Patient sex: M
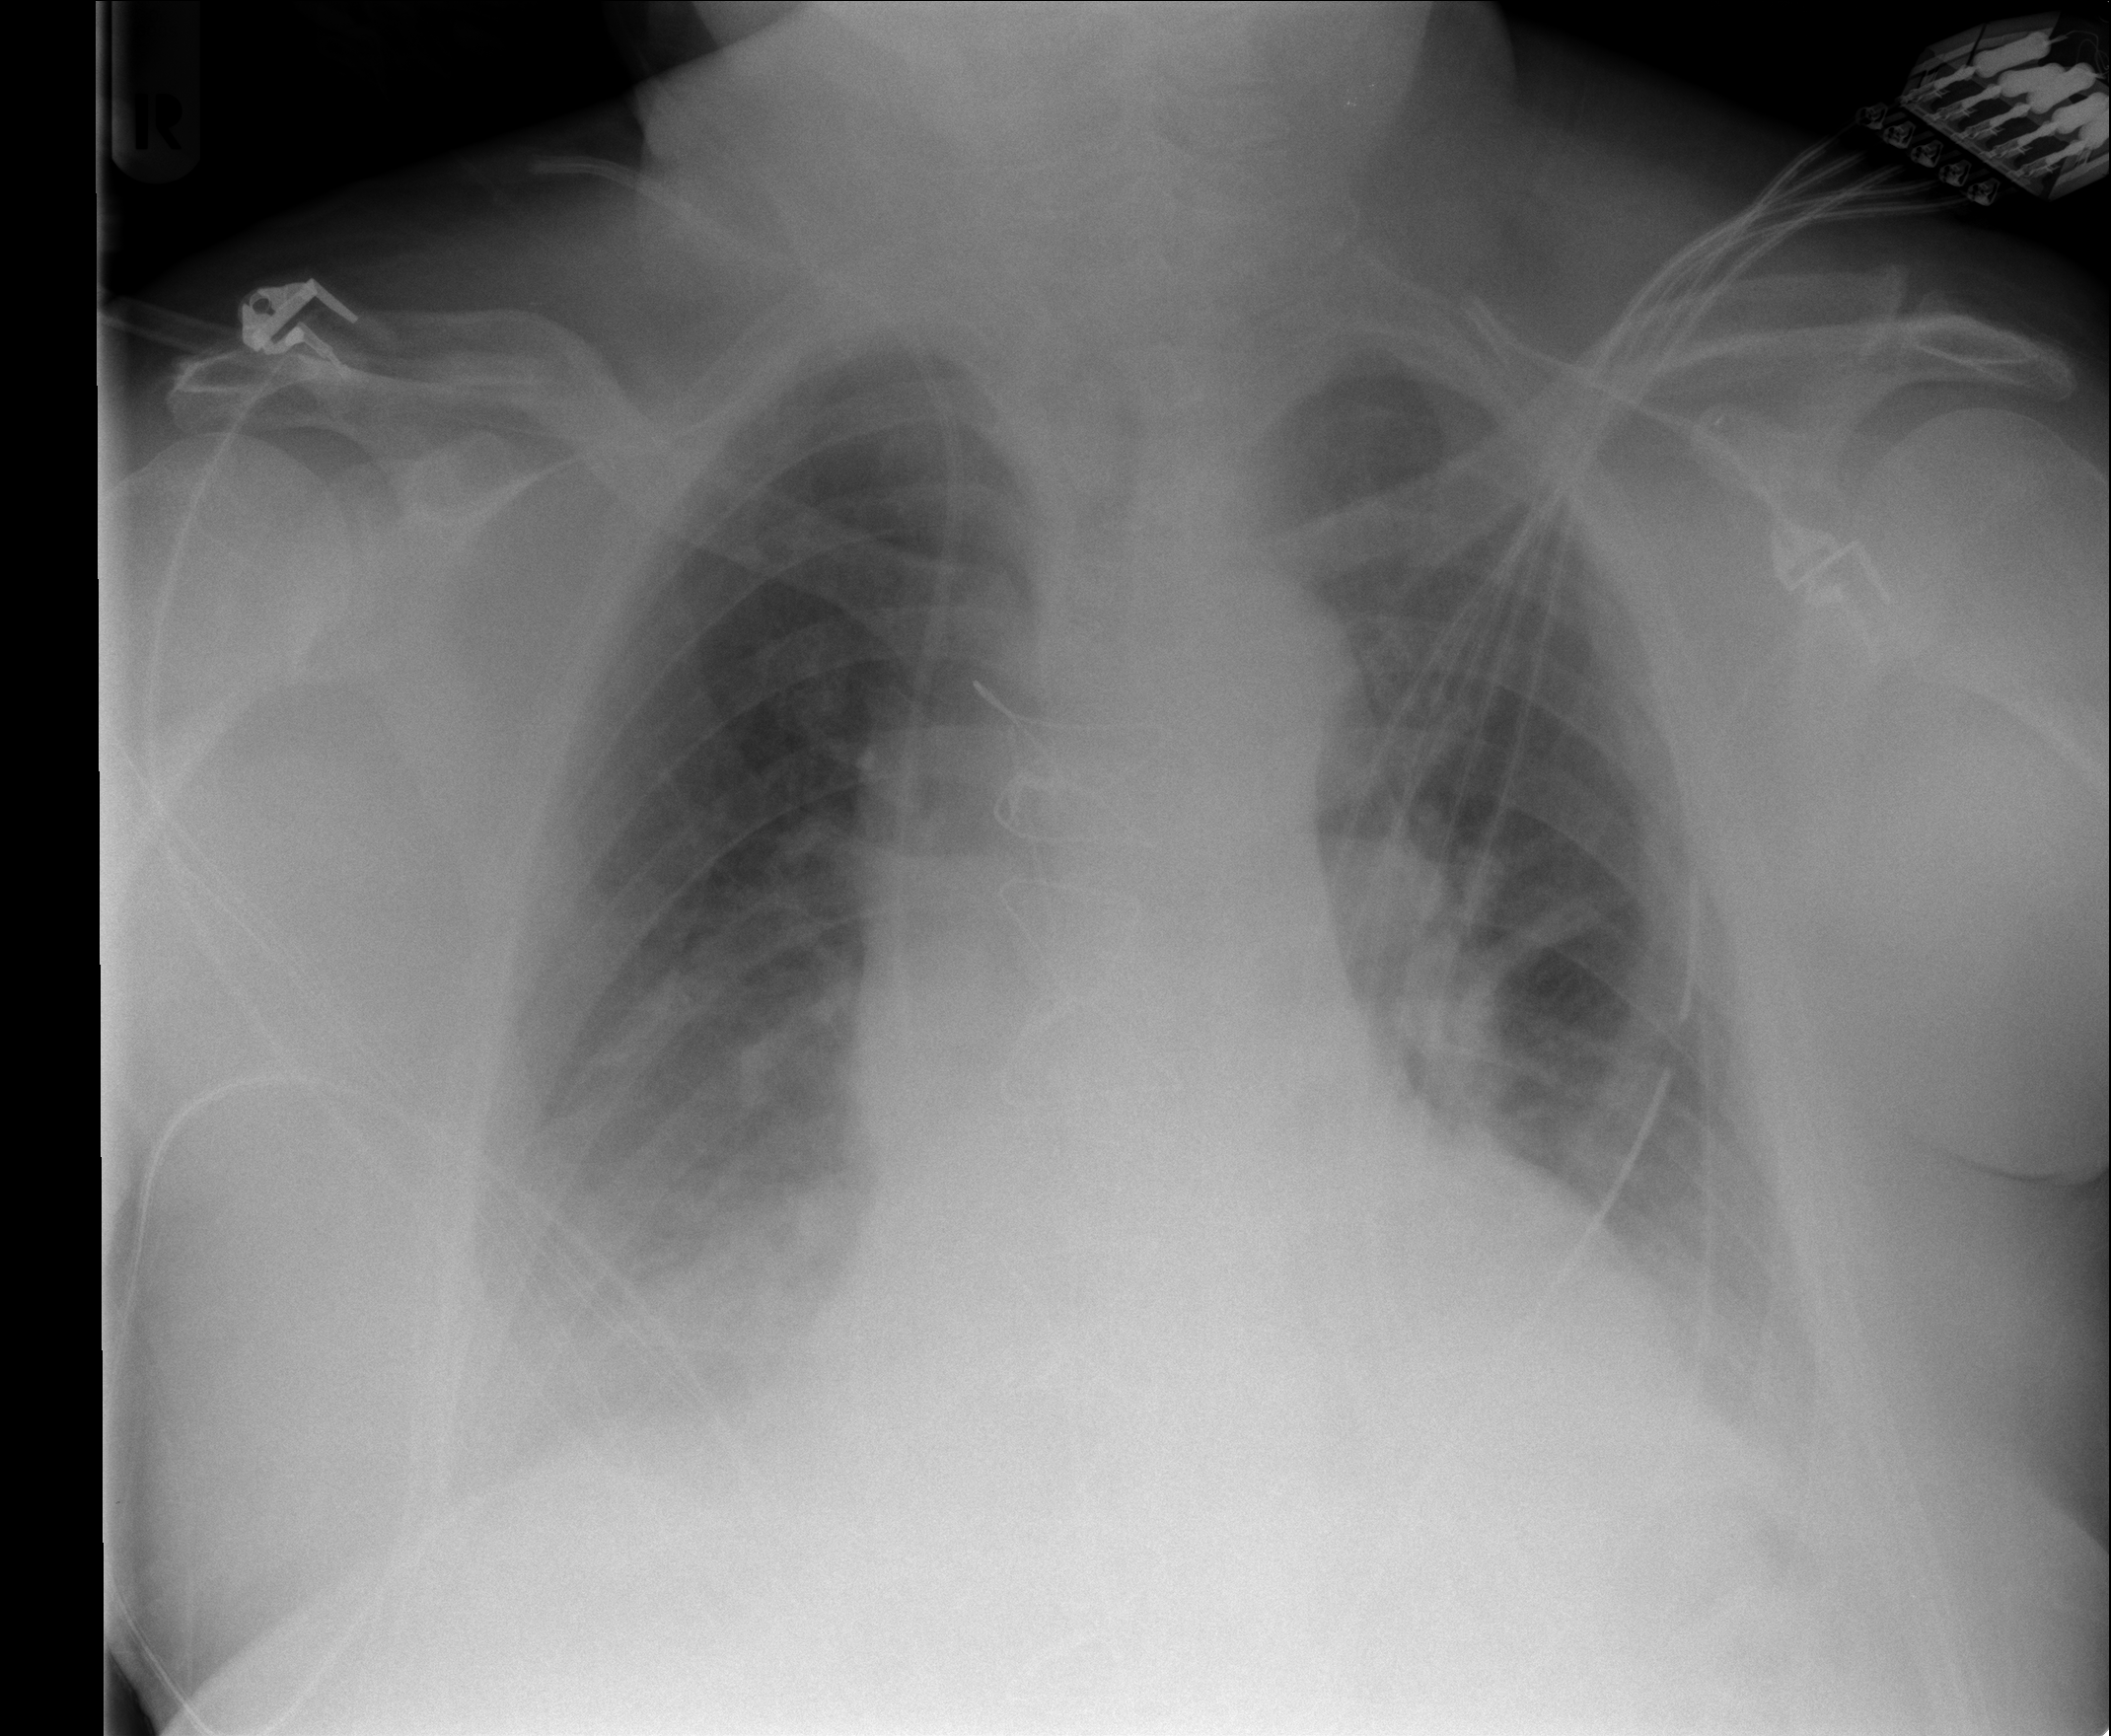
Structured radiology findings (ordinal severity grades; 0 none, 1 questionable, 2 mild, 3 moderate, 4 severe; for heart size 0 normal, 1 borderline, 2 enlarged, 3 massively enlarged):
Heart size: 1
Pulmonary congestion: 1
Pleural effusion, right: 2
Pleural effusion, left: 2
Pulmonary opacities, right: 0
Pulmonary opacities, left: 0
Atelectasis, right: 2
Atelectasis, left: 2